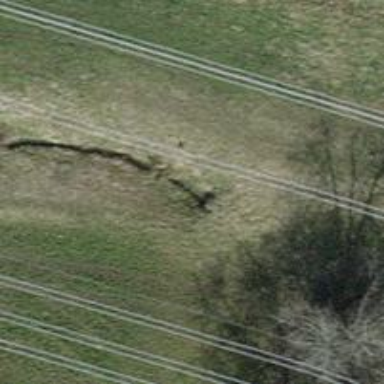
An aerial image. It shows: Culvert tunnel.